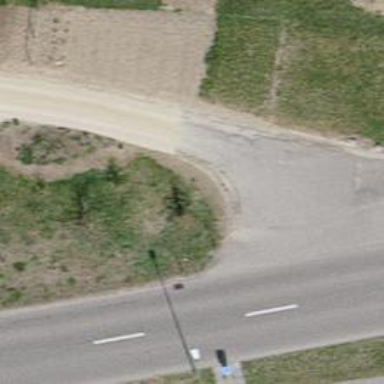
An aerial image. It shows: Compacted driveway that serves as service road.